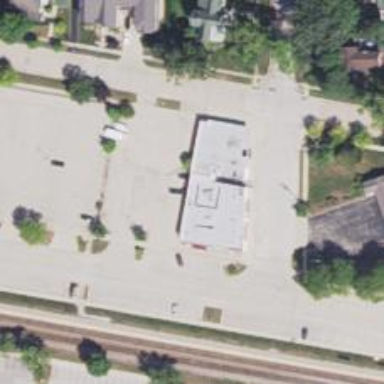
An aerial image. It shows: Healthcare clinic.